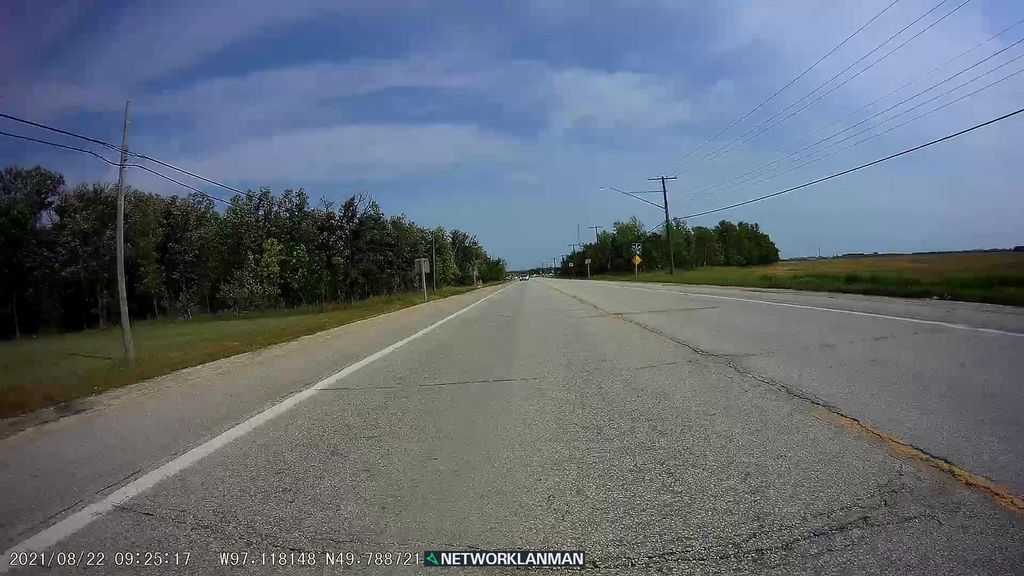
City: winnipeg